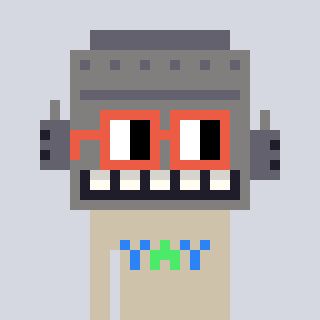
a pixel art character with square orange glasses, a robot-shaped head and a bege-colored body on a cool background